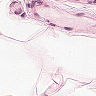
Metastatic tissue present: no